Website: crate-barrel
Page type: newsletter-management
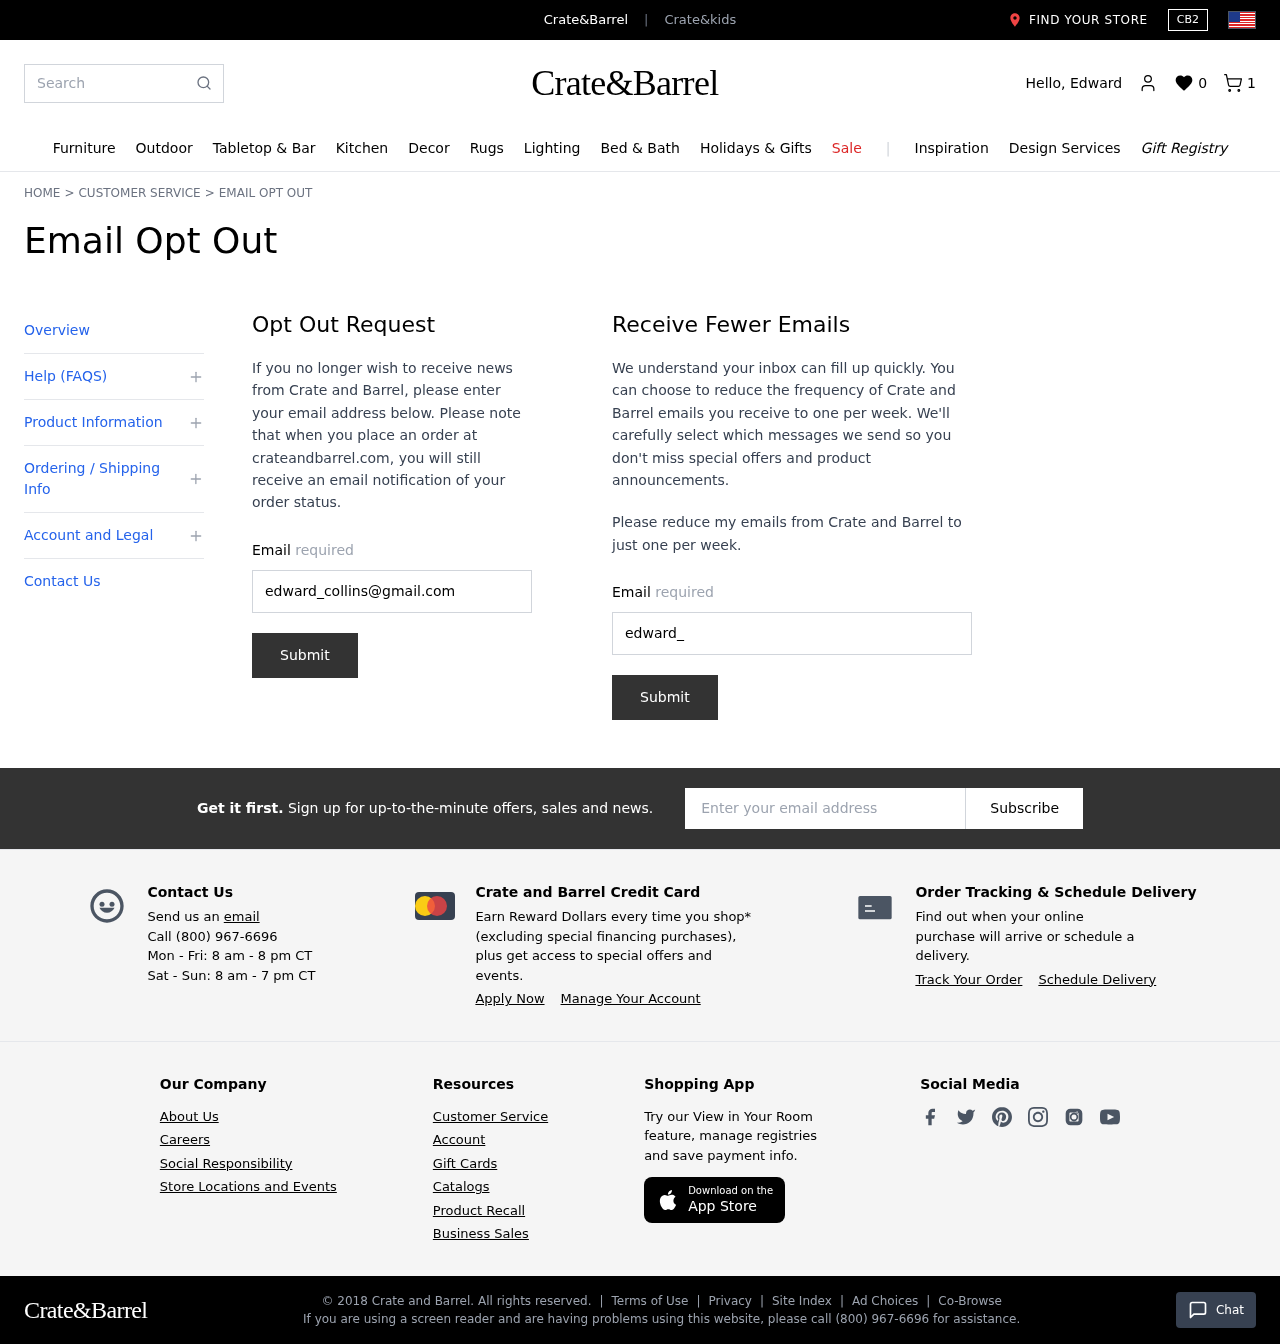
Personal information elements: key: PII_EMAIL
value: edward_collins@gmail.com
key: PII_EMAIL2
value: edward_collins@gmail.com
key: PII_EMAIL3
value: edward_collins@gmail.com
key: PII_FIRSTNAME
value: Edward
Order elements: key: ORDER_NUM_ITEMS
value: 1
Search elements: key: HEADER_SEARCH
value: Search
Other elements: key: WISHLIST_COUNT
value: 0